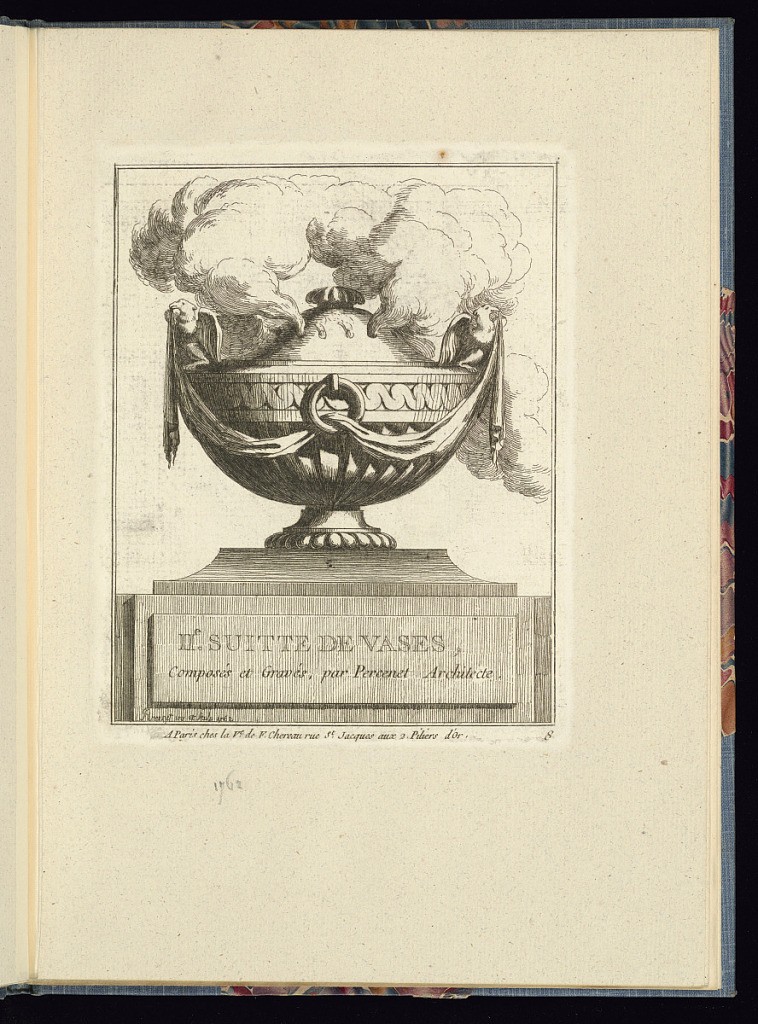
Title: Ornamental Vase Design
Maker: L.N. Percenet, French, born 1736
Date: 1762
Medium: Etching on laid paper
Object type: Print
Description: Lidded bowl-shaped vase functioning as an incense burner, with smoke billowing out of the top. The vase has a wave band at the shoulder of the vase. At the center of the shoulder is a ring, through which is draped a cloth; the cloth is held up on either side by an eagle. The foot of the vase has a band of gadrooning and is elevated upon a plinth, on which is carved the title of the suite. The plate is signed, dated, and numbered.